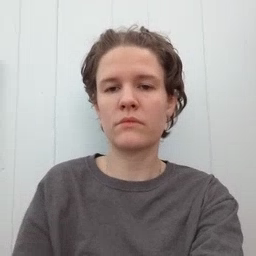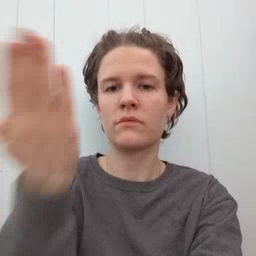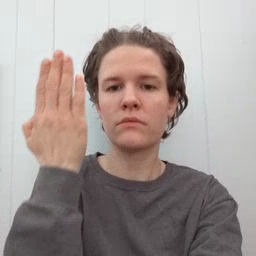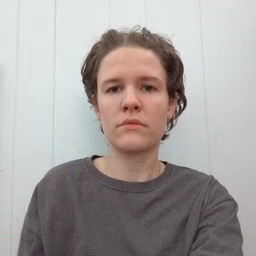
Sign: morning